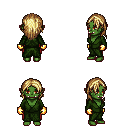
a pixel art fantasy rpg character, female body template, orc, green skin, green robe, red pants, blonde long hairstyle, gold gloves, four views (front, back, left, right), 2x2 character sprite sheet, small pixel art, hard edges, no anti-aliasing